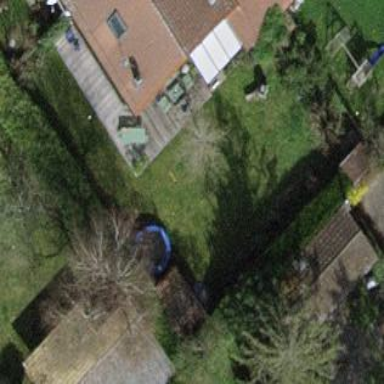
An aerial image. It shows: Garden surrounded by fence.